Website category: phone
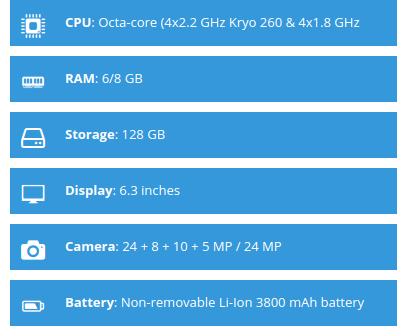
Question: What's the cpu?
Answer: Octa-core (4x2.2 GHz Kryo 260 & 4x1.8 GHz Kryo 260)

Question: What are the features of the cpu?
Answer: Octa-core (4x2.2 GHz Kryo 260 & 4x1.8 GHz Kryo 260)

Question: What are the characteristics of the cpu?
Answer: Octa-core (4x2.2 GHz Kryo 260 & 4x1.8 GHz Kryo 260)

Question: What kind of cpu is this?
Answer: Octa-core (4x2.2 GHz Kryo 260 & 4x1.8 GHz Kryo 260)

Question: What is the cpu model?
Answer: Octa-core (4x2.2 GHz Kryo 260 & 4x1.8 GHz Kryo 260)

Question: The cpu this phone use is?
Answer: Octa-core (4x2.2 GHz Kryo 260 & 4x1.8 GHz Kryo 260)

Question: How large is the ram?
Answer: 6/8 GB

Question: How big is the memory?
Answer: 6/8 GB

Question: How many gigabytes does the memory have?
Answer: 6/8 GB

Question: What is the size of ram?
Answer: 6/8 GB

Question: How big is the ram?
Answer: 6/8 GB

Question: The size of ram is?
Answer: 6/8 GB

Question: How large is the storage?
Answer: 128 GB

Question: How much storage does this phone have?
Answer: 128 GB

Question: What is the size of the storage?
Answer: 128 GB

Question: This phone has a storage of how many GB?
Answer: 128 GB

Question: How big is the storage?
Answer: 128 GB

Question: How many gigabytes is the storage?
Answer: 128 GB

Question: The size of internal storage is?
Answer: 128 GB

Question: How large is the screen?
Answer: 6.3 inches

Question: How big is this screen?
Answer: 6.3 inches

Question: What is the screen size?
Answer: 6.3 inches

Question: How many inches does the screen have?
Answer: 6.3 inches

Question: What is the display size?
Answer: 6.3 inches

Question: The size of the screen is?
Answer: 6.3 inches

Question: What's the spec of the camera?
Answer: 24 + 8 + 10 + 5 MP / 24 MP

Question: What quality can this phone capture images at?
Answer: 24 + 8 + 10 + 5 MP / 24 MP

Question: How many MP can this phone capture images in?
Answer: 24 + 8 + 10 + 5 MP / 24 MP

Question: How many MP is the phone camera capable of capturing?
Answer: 24 + 8 + 10 + 5 MP / 24 MP

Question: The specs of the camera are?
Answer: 24 + 8 + 10 + 5 MP / 24 MP

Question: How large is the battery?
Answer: Non-removable Li-Ion 3800 mAh battery

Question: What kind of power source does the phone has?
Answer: Non-removable Li-Ion 3800 mAh battery

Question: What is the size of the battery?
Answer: Non-removable Li-Ion 3800 mAh battery

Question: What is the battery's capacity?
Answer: Non-removable Li-Ion 3800 mAh battery

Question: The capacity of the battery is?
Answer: Non-removable Li-Ion 3800 mAh battery